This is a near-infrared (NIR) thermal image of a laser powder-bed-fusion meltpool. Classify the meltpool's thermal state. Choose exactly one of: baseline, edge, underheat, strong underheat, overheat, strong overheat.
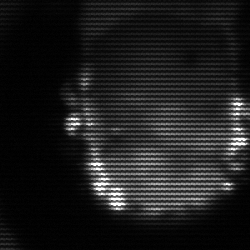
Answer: baseline